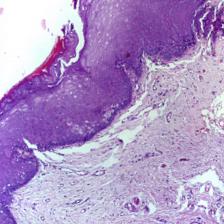
Diagnosis: Normal